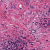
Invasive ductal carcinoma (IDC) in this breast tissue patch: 1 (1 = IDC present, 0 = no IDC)